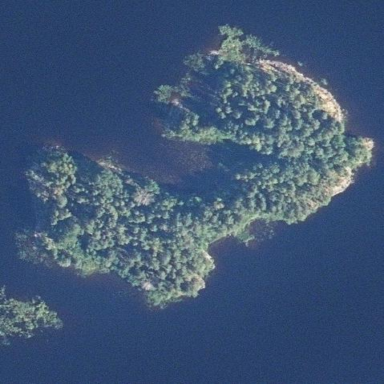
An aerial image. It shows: Islet surrounded by woodland.